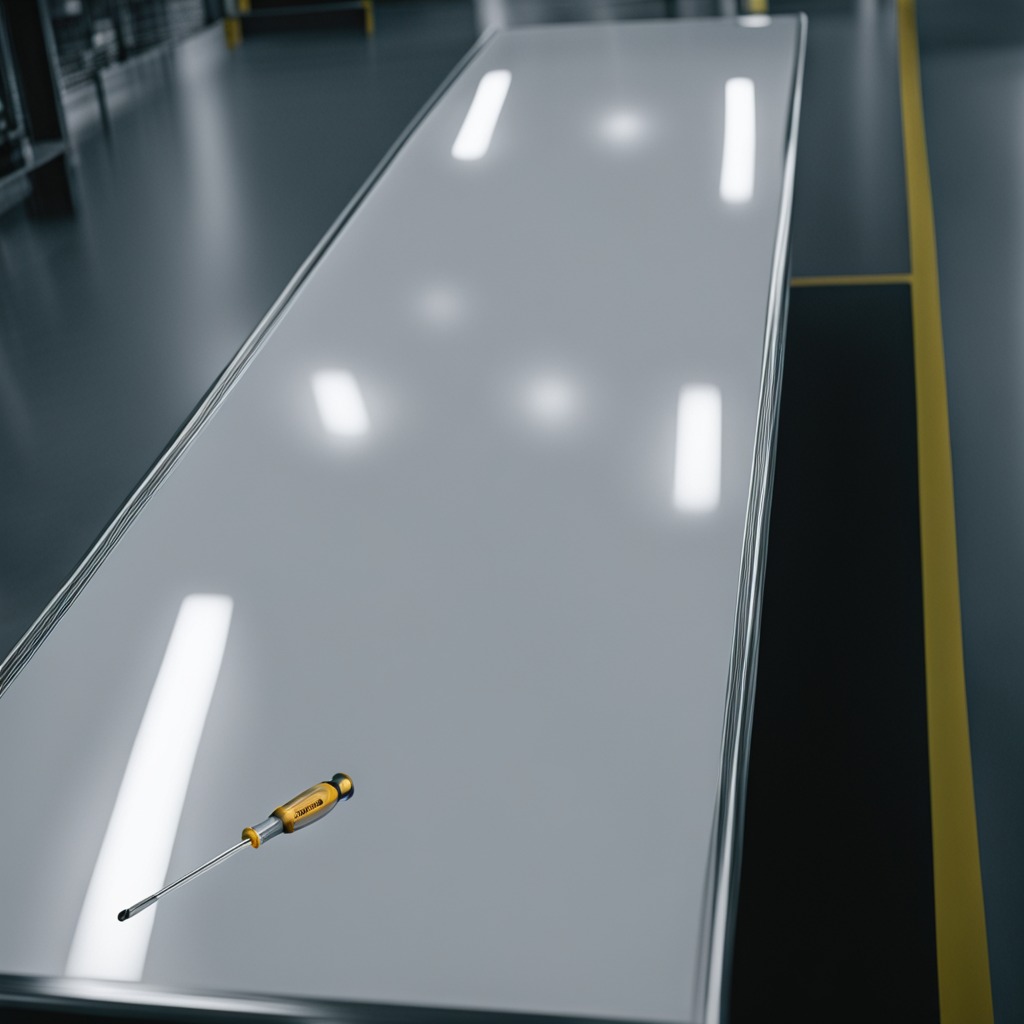
A screwdriver is lying on the table.